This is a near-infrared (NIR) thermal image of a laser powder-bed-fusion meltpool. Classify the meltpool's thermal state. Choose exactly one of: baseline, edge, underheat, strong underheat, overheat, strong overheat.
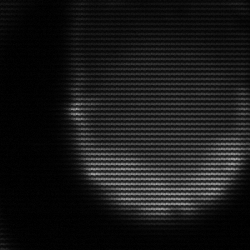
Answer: edge